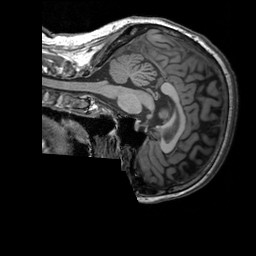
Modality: T1w
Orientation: sagittal
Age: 59
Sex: female
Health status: healthy
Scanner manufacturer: siemens
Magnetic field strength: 3 T
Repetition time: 2.3 s
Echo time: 0.00303 s